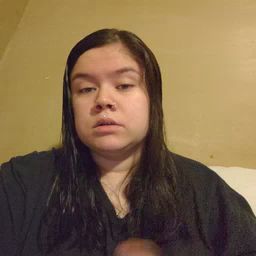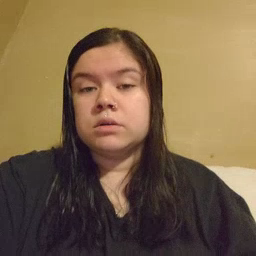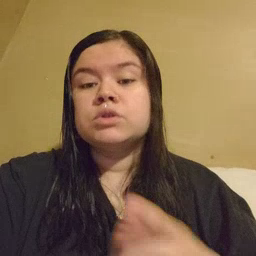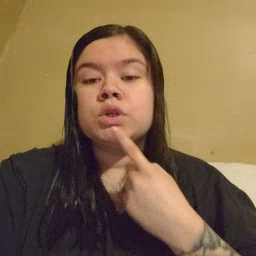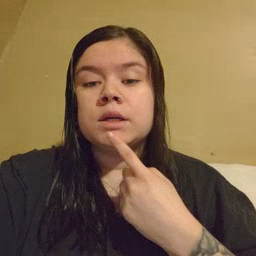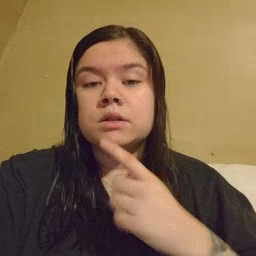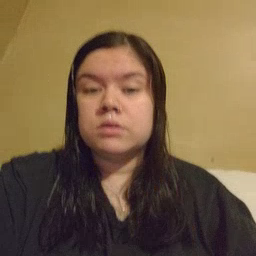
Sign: chin